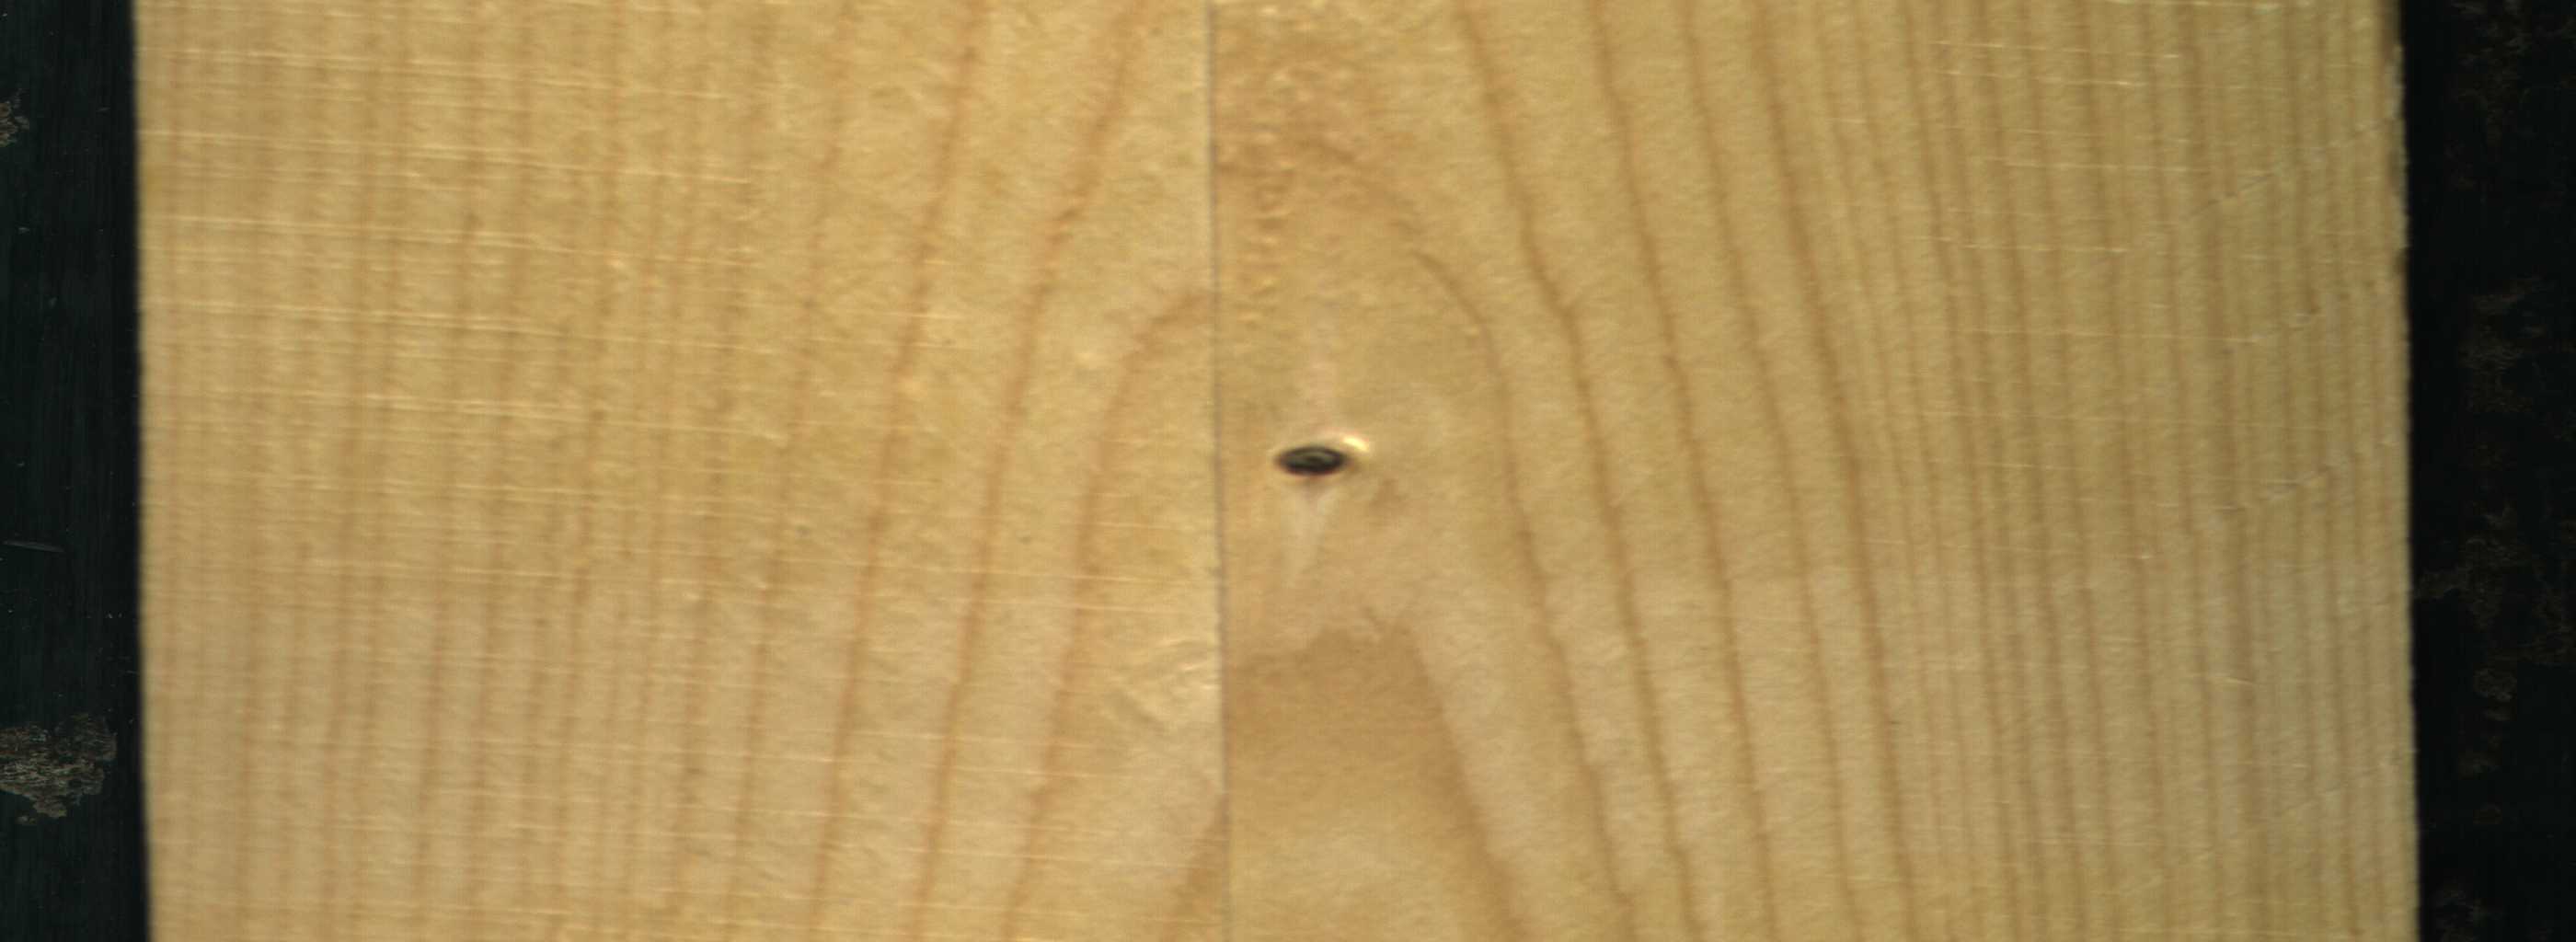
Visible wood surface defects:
Dead_Knot